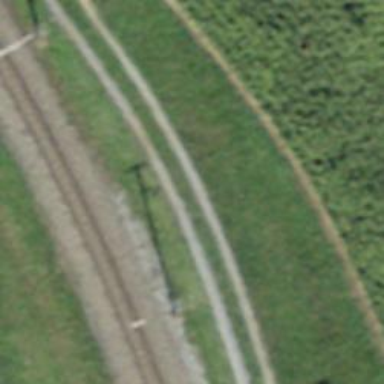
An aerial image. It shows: Dirt track road with grade3 tracktype.